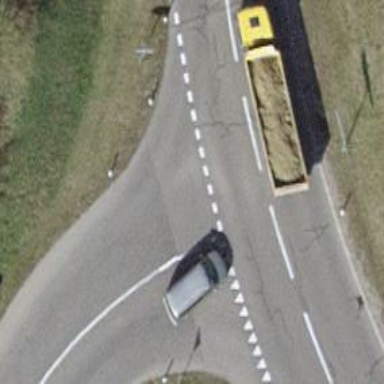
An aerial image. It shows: Road with "give way" sign.